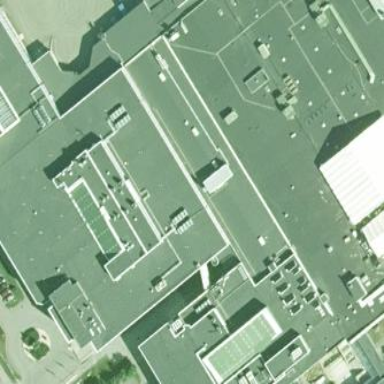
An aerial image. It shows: Office building.